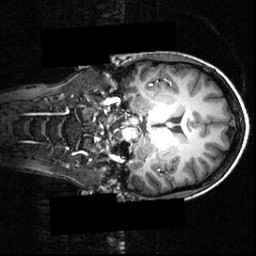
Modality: T1w
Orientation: coronal
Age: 25
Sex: female
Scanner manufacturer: siemens
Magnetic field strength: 3.951 T
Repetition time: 1.5 s
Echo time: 0.00335 s